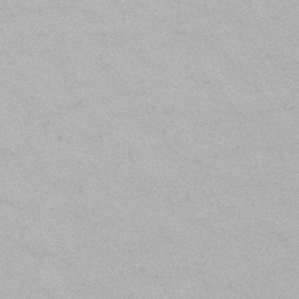
Label: frost